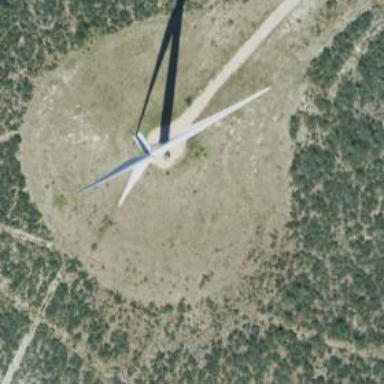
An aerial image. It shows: Wind turbine generator that utilizes wind as its source for generating electricity. It is of the horizontal axis type.